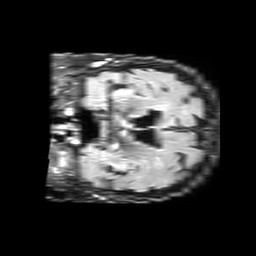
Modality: FLAIR
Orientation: coronal
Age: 77
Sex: male
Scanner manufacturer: philips
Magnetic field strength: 3 T
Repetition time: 11 s
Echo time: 0.12 s